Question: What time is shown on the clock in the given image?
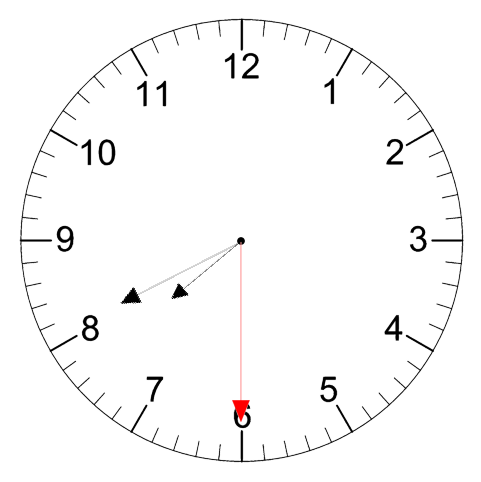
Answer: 07:40:30